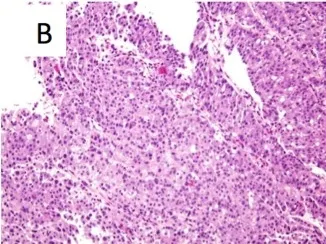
Representative microscopic images of the gastric tumor taken from Patient 1 at a magnification of 20x. B) Haematoxylin and eosin staining showing poorly differentiated adenocarcinoma.
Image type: pathology (h&e)